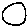
Label: circle